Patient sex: M
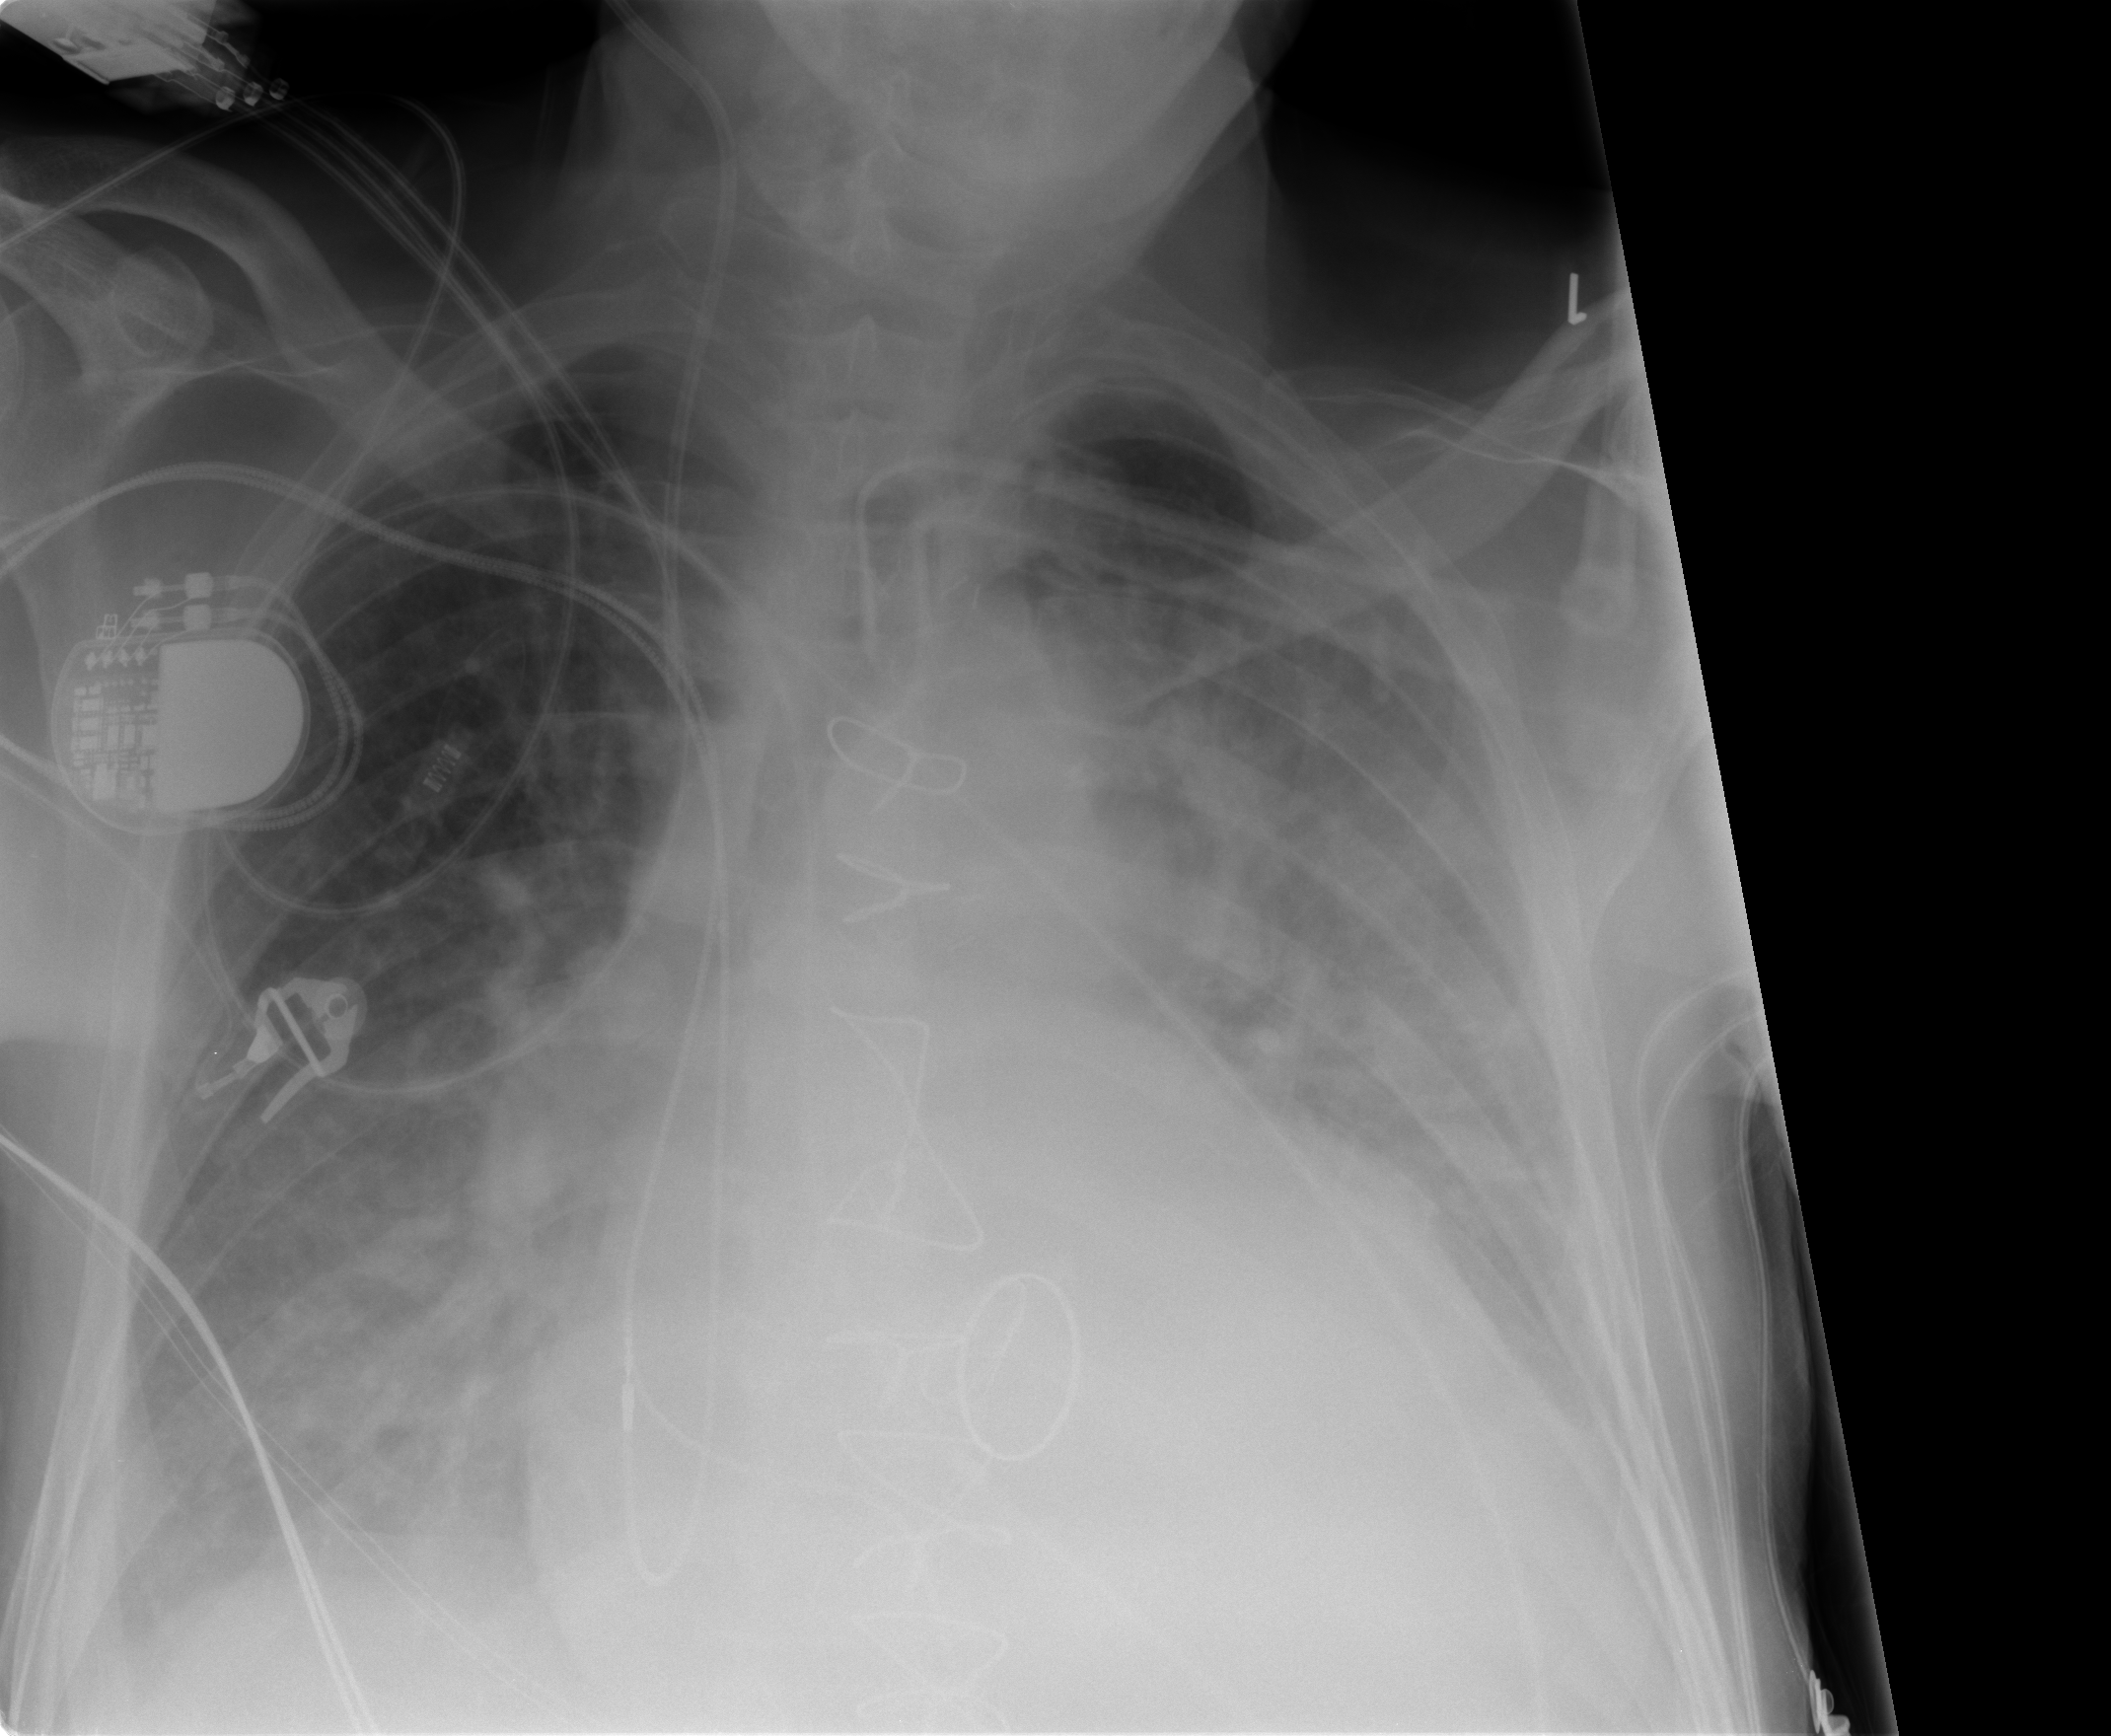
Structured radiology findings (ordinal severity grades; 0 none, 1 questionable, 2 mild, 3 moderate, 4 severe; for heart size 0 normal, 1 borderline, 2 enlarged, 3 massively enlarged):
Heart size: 2
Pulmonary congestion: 3
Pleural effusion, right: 2
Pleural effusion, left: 2
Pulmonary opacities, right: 1
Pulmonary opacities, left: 2
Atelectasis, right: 2
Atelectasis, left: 2